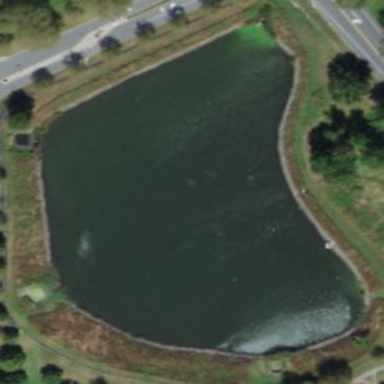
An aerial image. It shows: Retention basin with water.